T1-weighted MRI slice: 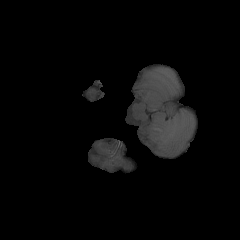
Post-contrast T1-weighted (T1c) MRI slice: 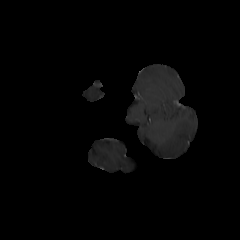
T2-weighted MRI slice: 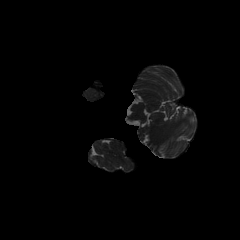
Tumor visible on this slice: no